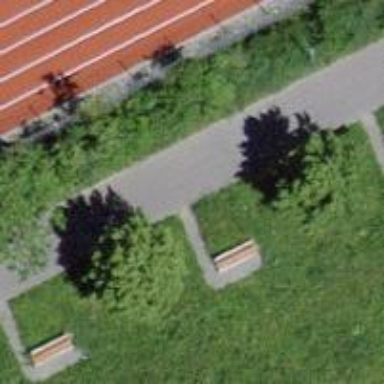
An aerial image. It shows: Bench for seating.